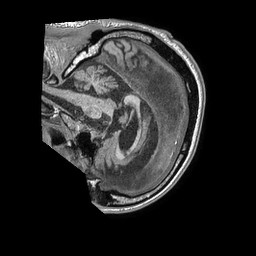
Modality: T1w
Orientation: sagittal
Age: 76
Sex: male
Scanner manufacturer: philips
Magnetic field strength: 1.5 T
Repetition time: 0.007835 s
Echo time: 0.003591 s